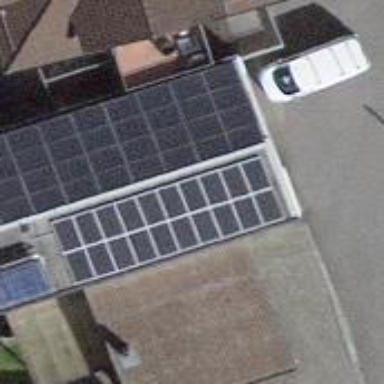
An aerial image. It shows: Solar power generator using photovoltaic method with solar photovoltaic panel types.